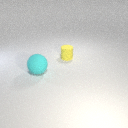
small yellow rubber cylinder behind large cyan rubber sphere